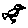
Label: bird